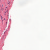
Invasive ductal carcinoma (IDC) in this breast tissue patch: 0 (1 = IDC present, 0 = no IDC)